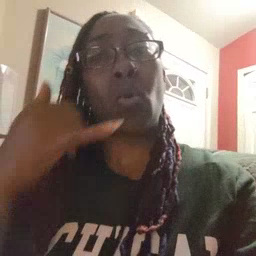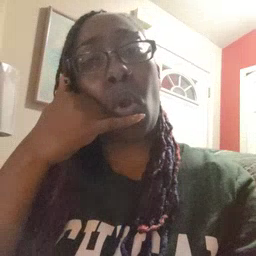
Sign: callonphone